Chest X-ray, PA view. Patient: 74 years old, sex M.
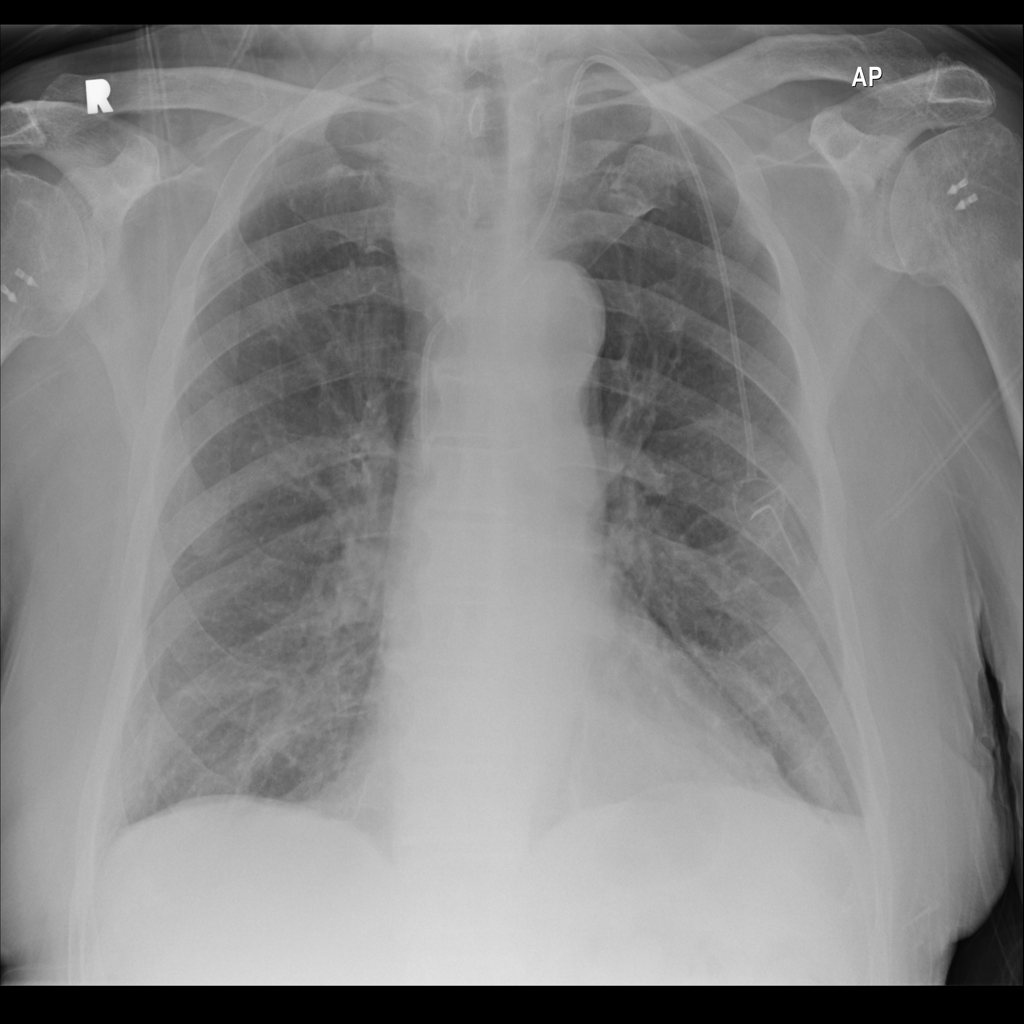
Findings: No Finding